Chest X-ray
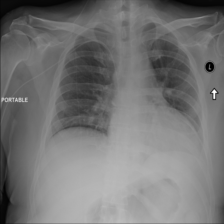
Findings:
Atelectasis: negative
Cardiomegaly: negative
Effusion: negative
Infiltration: negative
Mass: negative
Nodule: negative
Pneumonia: negative
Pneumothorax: negative
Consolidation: negative
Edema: negative
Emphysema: negative
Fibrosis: negative
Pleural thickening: negative
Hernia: negative